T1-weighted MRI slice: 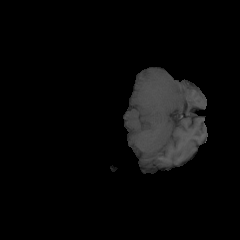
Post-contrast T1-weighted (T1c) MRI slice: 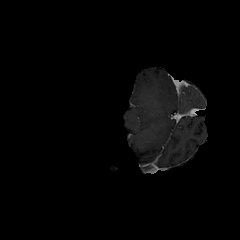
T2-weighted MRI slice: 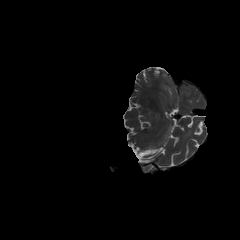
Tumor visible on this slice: no